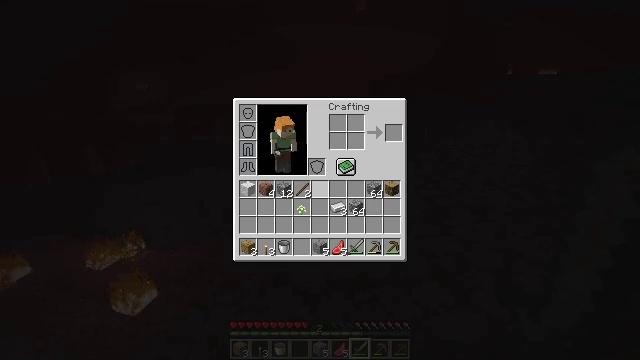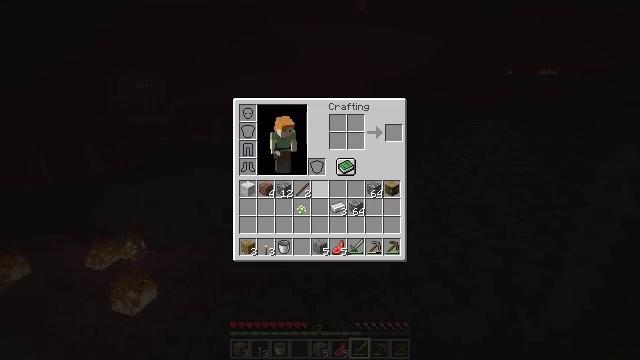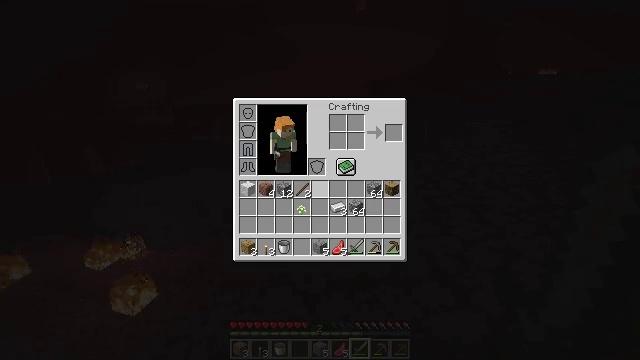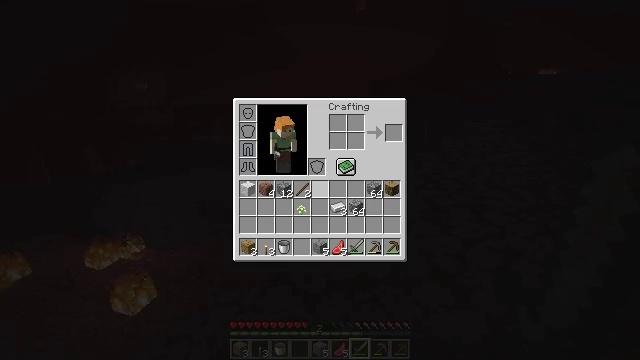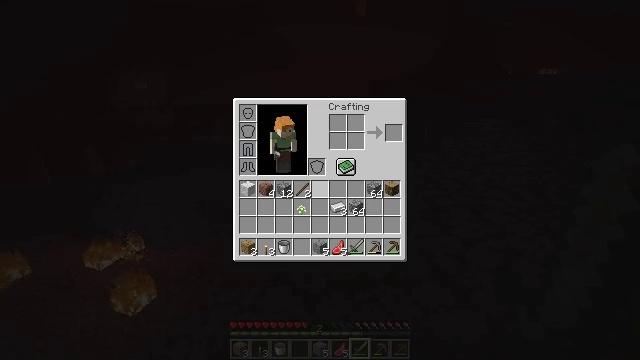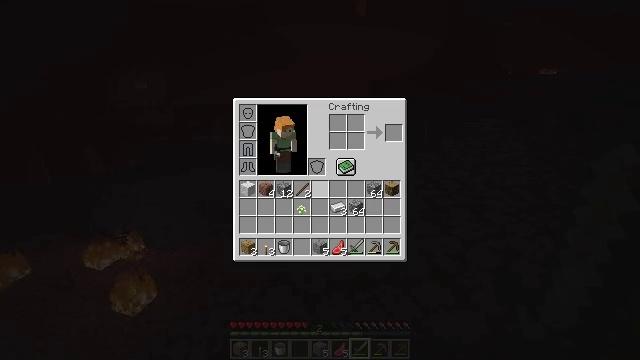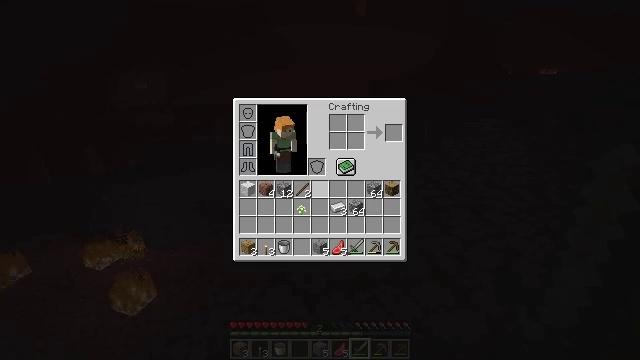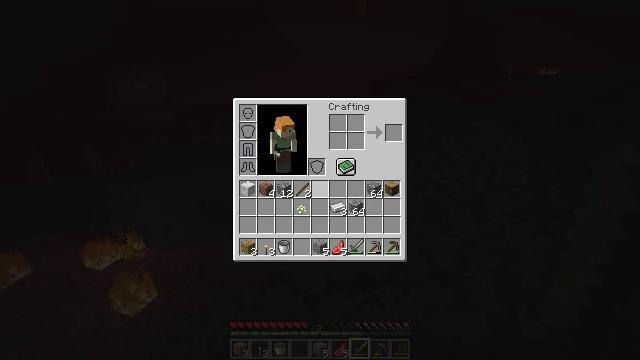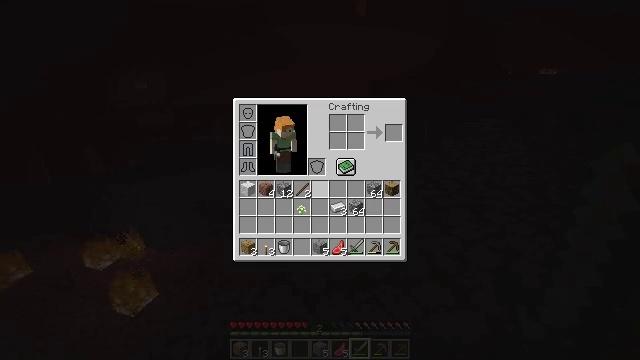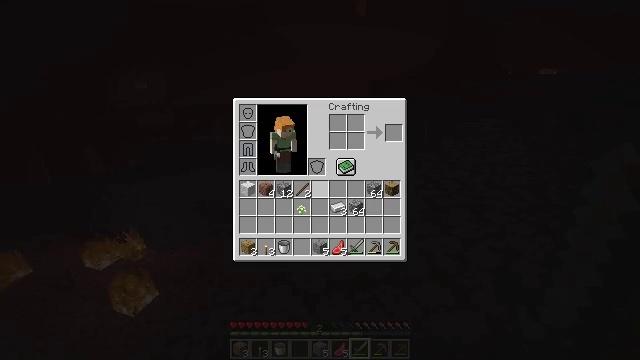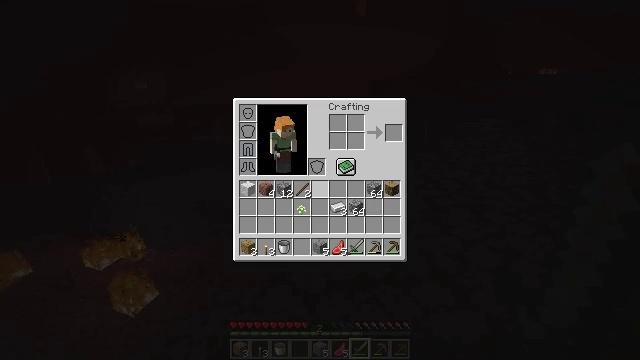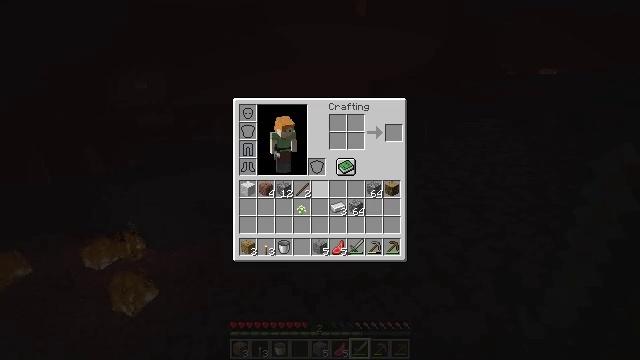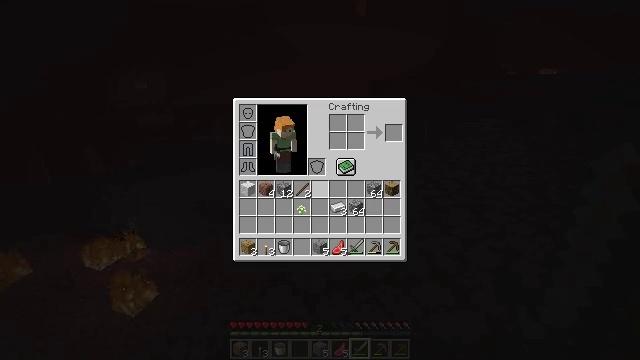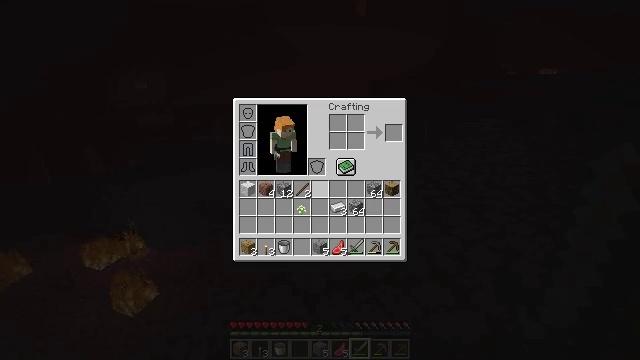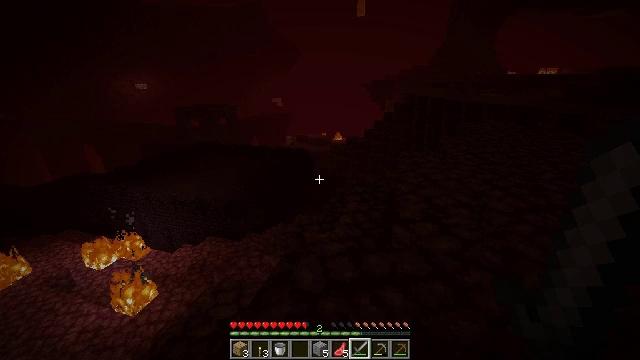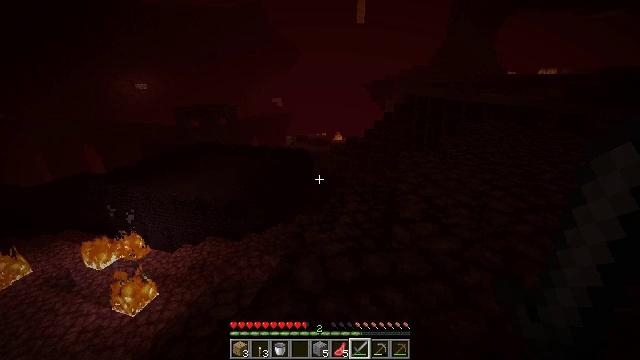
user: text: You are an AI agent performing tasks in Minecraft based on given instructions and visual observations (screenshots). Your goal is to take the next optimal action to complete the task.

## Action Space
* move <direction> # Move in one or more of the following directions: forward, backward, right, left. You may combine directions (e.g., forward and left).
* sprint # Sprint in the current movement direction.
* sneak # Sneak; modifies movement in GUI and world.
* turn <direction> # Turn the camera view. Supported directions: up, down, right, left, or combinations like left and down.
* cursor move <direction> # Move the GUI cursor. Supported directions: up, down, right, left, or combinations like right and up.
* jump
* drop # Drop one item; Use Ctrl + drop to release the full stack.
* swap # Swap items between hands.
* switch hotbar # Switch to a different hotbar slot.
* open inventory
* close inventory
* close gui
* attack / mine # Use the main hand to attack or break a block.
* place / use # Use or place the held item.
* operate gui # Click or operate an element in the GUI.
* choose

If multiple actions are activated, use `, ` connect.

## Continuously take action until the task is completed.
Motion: motion action
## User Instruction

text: Collect nether bricks for building.
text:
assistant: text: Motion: no_op
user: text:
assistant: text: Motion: no_op
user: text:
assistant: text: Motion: no_op
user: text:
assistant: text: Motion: no_op
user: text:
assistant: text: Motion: no_op
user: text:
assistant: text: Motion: no_op
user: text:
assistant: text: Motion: no_op
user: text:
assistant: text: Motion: no_op
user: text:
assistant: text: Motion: no_op
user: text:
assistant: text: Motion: no_op
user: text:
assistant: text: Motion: no_op
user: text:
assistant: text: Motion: no_op
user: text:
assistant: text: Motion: no_op
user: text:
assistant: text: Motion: close inventory
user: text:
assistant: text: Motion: close inventory
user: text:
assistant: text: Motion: close inventory
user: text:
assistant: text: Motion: no_op
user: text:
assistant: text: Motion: no_op
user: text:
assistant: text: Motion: no_op
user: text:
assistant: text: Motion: no_op
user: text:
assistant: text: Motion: no_op
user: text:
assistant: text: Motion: move right
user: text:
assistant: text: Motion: move forward and move right
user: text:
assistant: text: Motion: move forward and move right
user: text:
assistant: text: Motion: move forward and move right
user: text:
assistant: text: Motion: move forward and move right
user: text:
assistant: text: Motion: move forward and move right
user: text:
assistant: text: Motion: move forward and move right
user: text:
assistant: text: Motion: move forward and move right
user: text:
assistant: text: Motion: move forward and move right, turn left and down